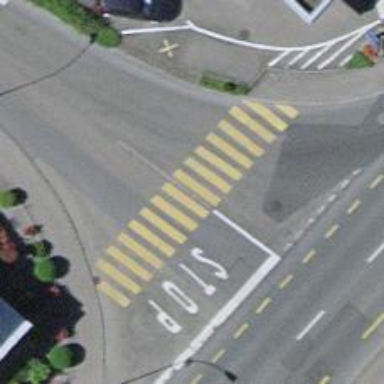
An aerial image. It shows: Uncontrolled zebra crossing with zebra markings.